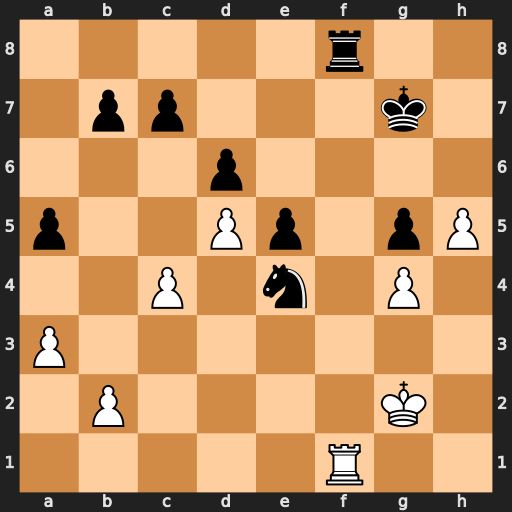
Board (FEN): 5r2/1pp3k1/3p4/p2Pp1pP/2P1n1P1/P7/1P4K1/5R2
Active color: w
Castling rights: -
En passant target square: -
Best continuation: h6+ Kxh6 Rxf8